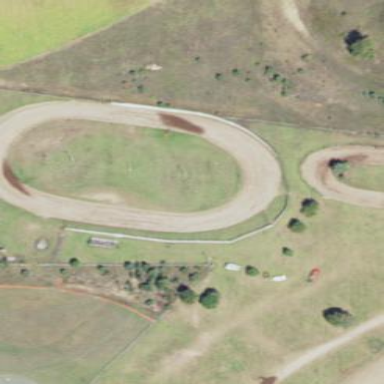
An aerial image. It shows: Motocross raceway.